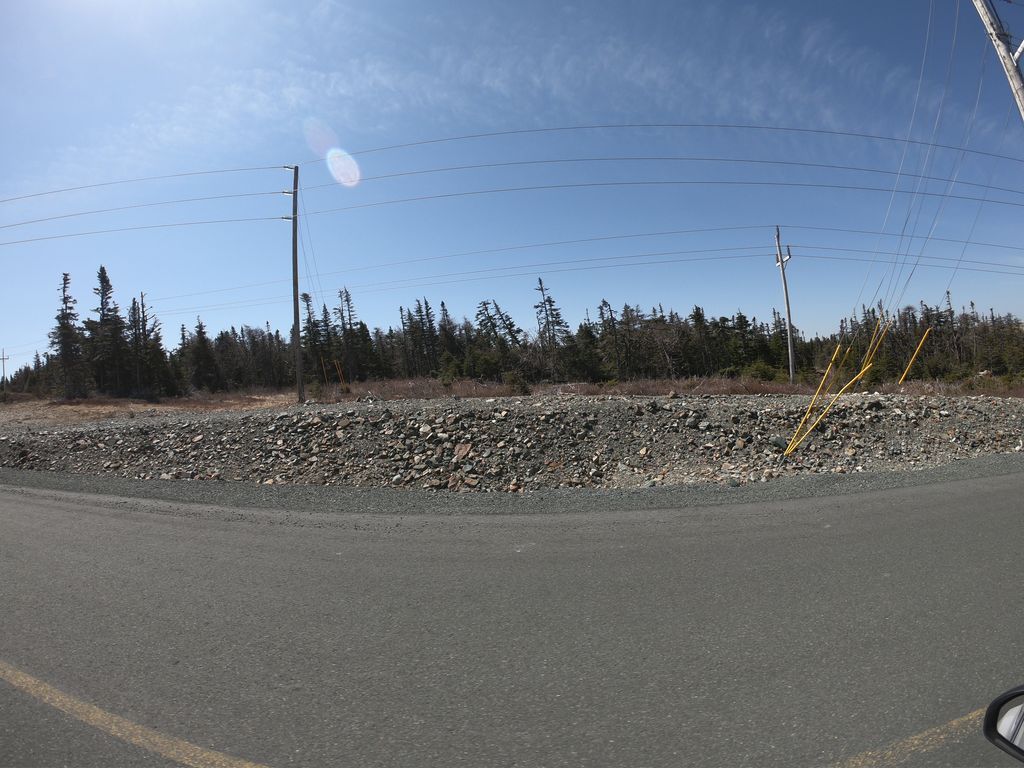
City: st_johns